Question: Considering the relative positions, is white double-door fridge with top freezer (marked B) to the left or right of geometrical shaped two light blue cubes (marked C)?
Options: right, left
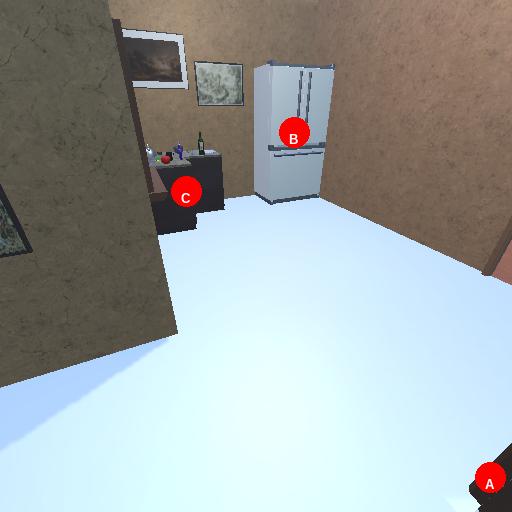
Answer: right